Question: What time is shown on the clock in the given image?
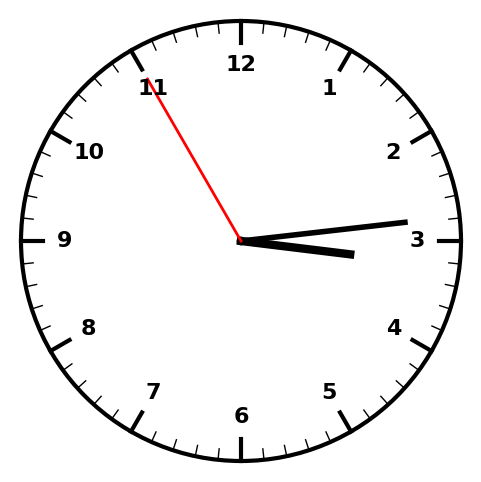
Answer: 03:13:55